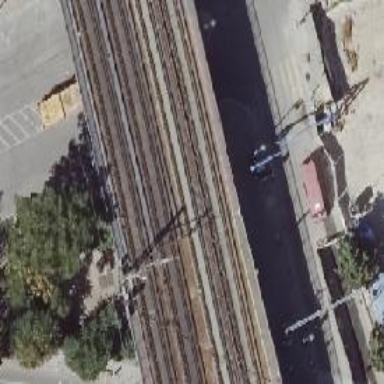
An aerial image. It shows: Viaduct bridge carrying electrified light rail track with ballastless construction.